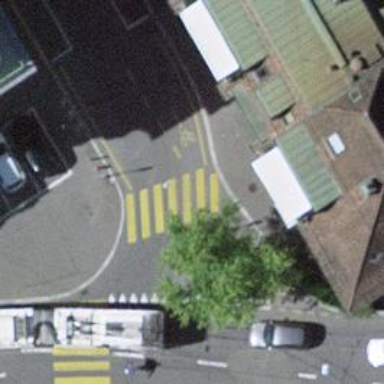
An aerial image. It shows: Kerb serving as barrier.